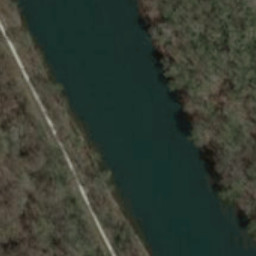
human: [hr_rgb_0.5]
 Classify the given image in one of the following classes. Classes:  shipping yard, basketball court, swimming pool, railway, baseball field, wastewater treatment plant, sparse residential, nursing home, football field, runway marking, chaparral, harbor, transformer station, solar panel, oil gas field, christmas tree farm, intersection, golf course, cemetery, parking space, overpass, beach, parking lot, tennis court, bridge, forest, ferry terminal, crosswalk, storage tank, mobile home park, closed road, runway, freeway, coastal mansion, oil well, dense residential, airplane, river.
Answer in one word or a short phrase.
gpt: river